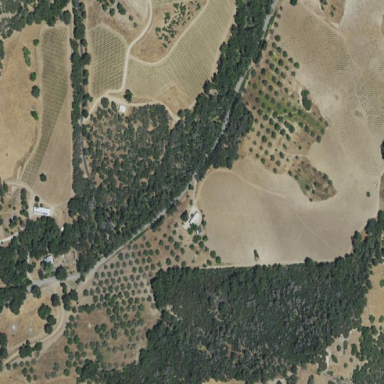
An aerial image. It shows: Orchard.